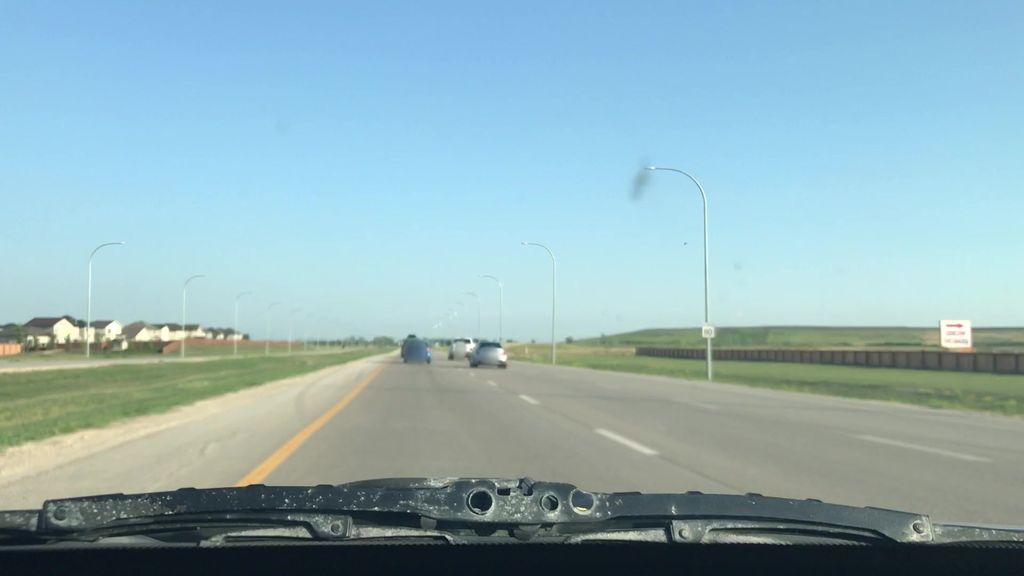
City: winnipeg